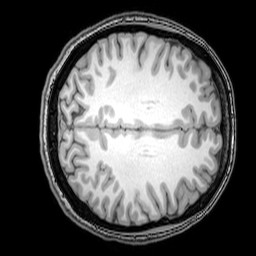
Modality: T1w
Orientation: axial
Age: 24
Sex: female
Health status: healthy
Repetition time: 0.081 s
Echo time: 0.037 s